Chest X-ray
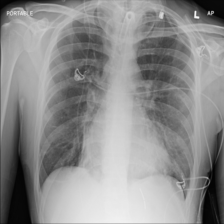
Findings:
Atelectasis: negative
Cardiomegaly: negative
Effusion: negative
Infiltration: positive
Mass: negative
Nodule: negative
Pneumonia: negative
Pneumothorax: negative
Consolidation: negative
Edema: negative
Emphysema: negative
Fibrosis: negative
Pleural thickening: negative
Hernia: negative